Question: I have two layouts in nlog.config. once is Default layout and other one is ErrorLayout in which have additional properties.
the problem is i want to add target and i want to use both layout for LogLevel.Error i have to use ErrorLayout and for the other levels i have to use DefaultLayout. i don't want to create two target because two targets creating two different file and store logs into it.
but i want to both layout into one target.
can I able to do that? How ?
can anyone help me to do this ?

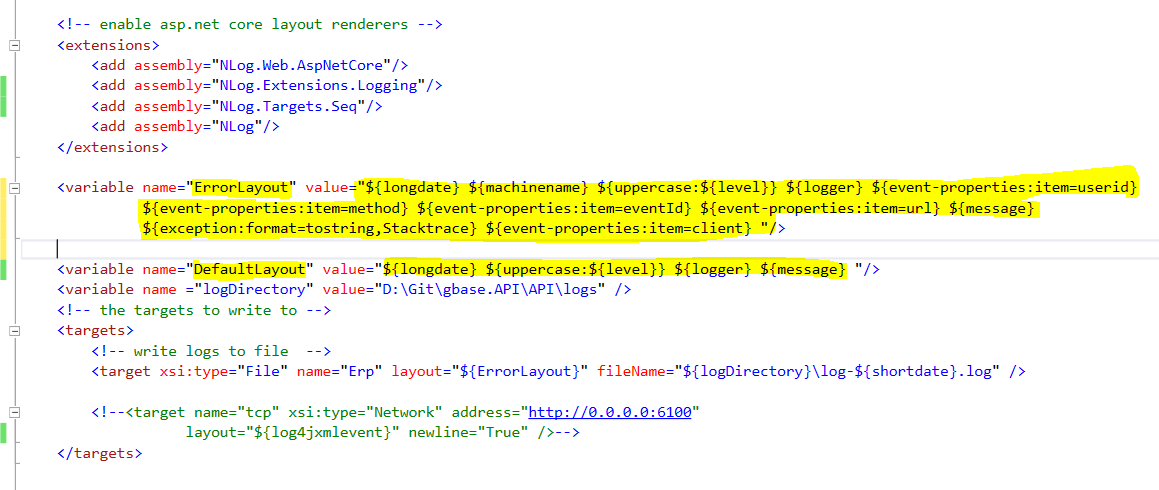
Answer: Another option is you use two targets, targeting the same file. If you don't enable keepfileopen, then this is also a good solution.
For example:
'''
<nlog>
<targets>
<target type="file" name="erp" layout="${message}" fileName="log-${shortdate}.log" />
<target type="file" name="erp-error" layout="${message} ${exception:format=tostring}" fileName="log-${shortdate}.log" />
</targets>
<rules>
<logger name="*" minLevel="Error" writeTo="erp-error" final="true" /> <!-- after match events won't be processed futher due to the final attribute -->
<logger name="*" minLevel="Debug" writeTo="erp" />
</rules>
</nlog>
'''